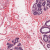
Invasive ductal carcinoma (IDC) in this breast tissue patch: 0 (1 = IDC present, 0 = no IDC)